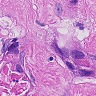
Metastatic tissue present: yes